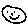
Label: smiley face